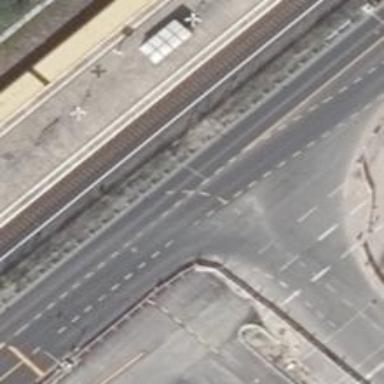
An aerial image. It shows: Asphalt primary highway with motorroad access and no sidewalk.